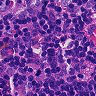
Metastatic tissue present: no